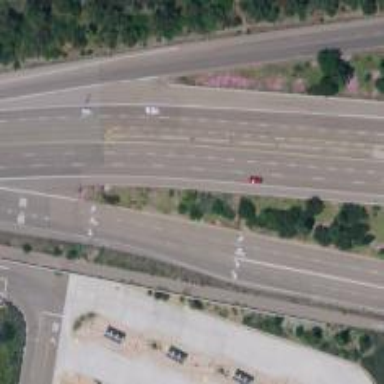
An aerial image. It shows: Expressway with asphalt surface classified as trunk highway.